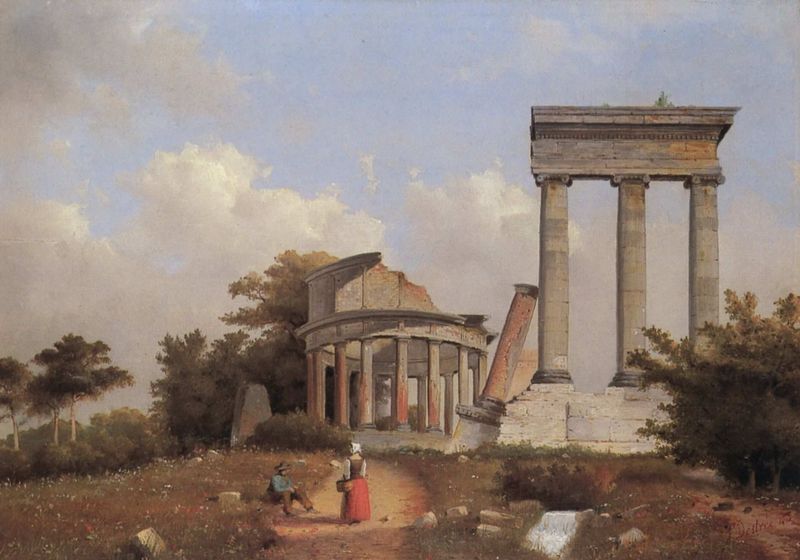
Titel: Potsdam, Ruinenberg bei Sanssouci
Künstler: Johann Joseph Destrée
Standort: Berlin
Institution: Berlin Museum
Schlagwörter: baum, blau, blätter, felsen, gemälde, himmel, laub, mann, schatten, weiß, wolken, bäume, grün, landschaft, menschen, ocker, sand, sitzen, stadt, äste, blume, blumen, braun, frau, grau, hell, hut, kleid, licht, marmor, pfeiler, rücken, strasse, szene, säule, säulen, blüte, blüten, gras, rasen, rot, tuch, weg, wiese, wolke, beige, gespräch, haube, rock, hemd, kappe, mütze, architektur, stehen, stein, steine, ast, baumstamm, erde, feld, gräser, hügel, natur, strauch, busch, büsche, gebüsch, pfad, sonne, sträucher, wiesen, land, realismus, sitzend, stehend, klassizismus, paar, personen, person, renaissance, wald, arbeit, bauern, genre, rund, magd, sommer, italien, bäuerin, trocken, fels, verlassen, giebel, mauer, herbst, rast, schutt, romantik, querformat, staffage, treppe, treppen, trümmer, zerstörung, kopftuch, sitzt, korb, warten, blumenwiese, frühling, bauer, tor, halle, kolonnade, reste, ruine, antike, palast, torbogen, staub, ruinen, architrav, kapitelle, rom, kapitell, fragment, fries, portal, gesims, quader, voluten, hubi, ionisch, antik, karg, griechisch, griechenland, zerstört, felsbrocken, palmen, tempel, volute, wegrand, monopteros, pavillon, rundtempel, tholos, basis, dorisch, arkadien, erinnerung, hirte, hirten, staffagefiguren, römisch, vergangenheit, friese, rondell, rotunde, rundbau, gesimse, spolien, stelen, potsdam, steinblock, rost, gebrochen, trist, campagna, tempelruine, umgekippt, gekippt, staffagefigur, rodell, sanssouci, templum, ruin, blacu, gesimse friese, mann sitzt, monotperos, mopteros, naturaismus, wegrad, ruinenberg